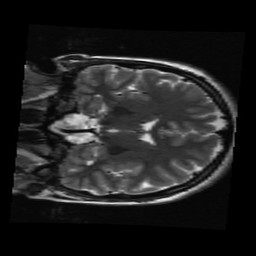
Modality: T2w
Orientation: coronal
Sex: female
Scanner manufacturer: ge
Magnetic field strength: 3 T
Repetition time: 5 s
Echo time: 0.101 s